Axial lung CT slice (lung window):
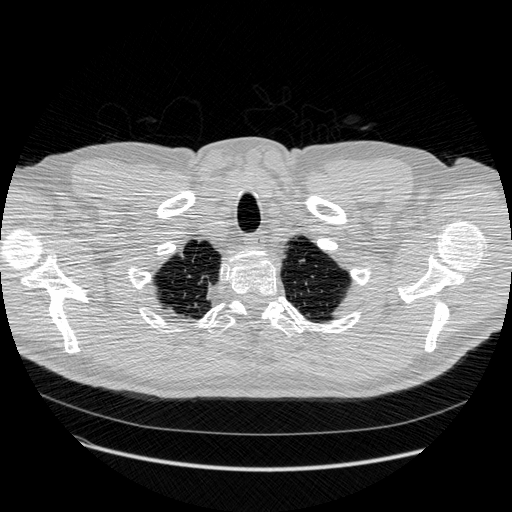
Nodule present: no